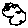
Label: cloud